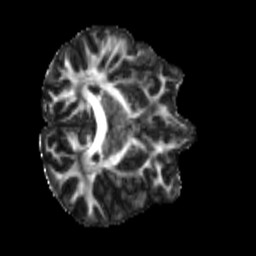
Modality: FA
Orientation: axial
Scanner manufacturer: siemens
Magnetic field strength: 3 T
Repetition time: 4 s
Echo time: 0.0594 s